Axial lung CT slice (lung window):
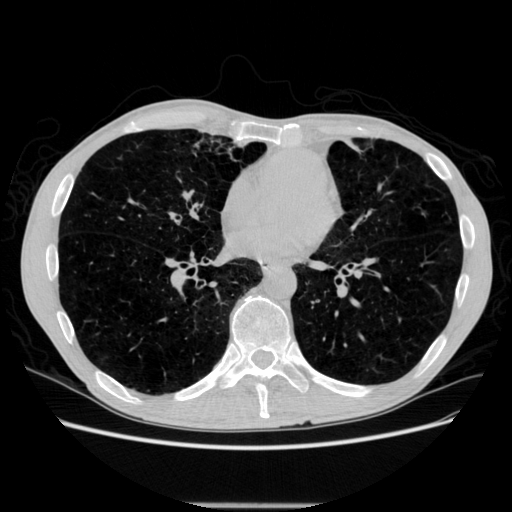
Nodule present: no